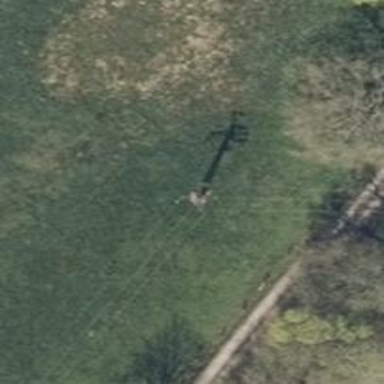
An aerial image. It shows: Minor power line with three cables.